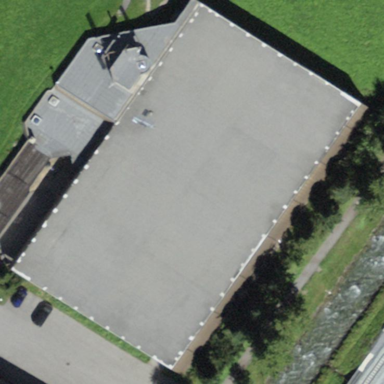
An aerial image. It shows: Building used for tennis.